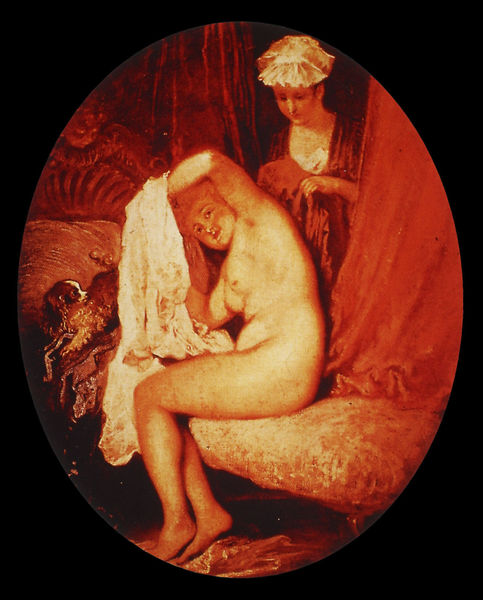
Titel: La Toilette
Künstler: Jean-Antoine Watteau
Institution: London, Wallace Collection
Schlagwörter: akt, nackt, umhang, frauen, sitzen, damen, frau, blick, dame, hund, rot, tier, tuch, haube, hochformat, teppich, dienerin, faru, kleidung, vorhang, stoff, oval, hündchen, sofa, lehne, sitz, chair, curtain, curtains, hat, kissen, red, white, women, arm, carpet, chaise, dress, female, interieur, painting, room, seated, sitting, woman, bed, bedroom, dressing, gown, maid, servant, sheets, zofe, entkleiden, nackte, ausziehen, häubchen, bett, naked, nude, orange, young, drapes, evening, light, night, chaiselongue, odaliske, bonnet, dog, smile, fidelity, arms, clothes, garment, boudoir, circle, breasts, venus, contrast, herrin, prostitute, couch, chamber, schlaf, breat, betz, schlafzimmer, courtesan, voyeur, ehe, dirne, pekinese, ankleiden, auskleiden, zimmermädchen, spaniel, sensible, betrachtereinbezug, king charles spaniel, changing, faithfulness